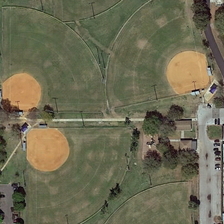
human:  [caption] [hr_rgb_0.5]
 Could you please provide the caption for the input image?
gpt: three baseball fields are near several green trees .

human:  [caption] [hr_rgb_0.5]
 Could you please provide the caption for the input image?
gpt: three baseball fields are near several green trees .

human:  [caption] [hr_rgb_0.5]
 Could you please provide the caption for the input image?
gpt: three baseball fields are near several green trees .

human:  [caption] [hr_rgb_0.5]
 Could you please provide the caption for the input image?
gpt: three baseball fields are near several green trees .

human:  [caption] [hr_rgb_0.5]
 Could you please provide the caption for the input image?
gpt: three baseball fields are near several green trees .